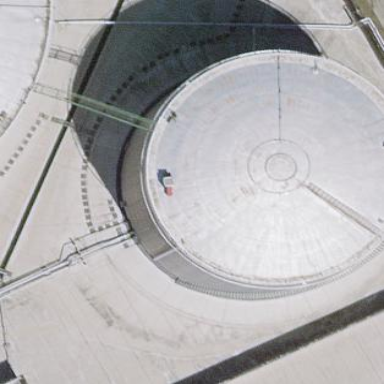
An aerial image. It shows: Storage tank that is man-made.